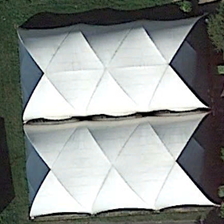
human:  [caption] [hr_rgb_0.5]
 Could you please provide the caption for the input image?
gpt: several green trees and green meadows are around two white rectangle buildings .

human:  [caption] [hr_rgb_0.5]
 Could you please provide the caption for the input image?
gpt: several green trees and green meadows are around two white rectangle buildings .

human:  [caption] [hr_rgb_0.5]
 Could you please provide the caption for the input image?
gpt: several green trees and green meadows are around two white rectangle buildings .

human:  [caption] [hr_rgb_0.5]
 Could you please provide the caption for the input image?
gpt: several green trees and green meadows are around two white rectangle buildings .

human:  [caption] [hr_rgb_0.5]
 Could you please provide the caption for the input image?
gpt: several green trees and green meadows are around two white rectangle buildings .